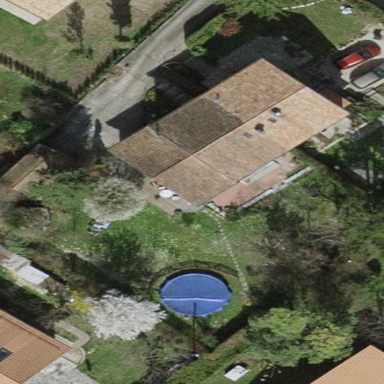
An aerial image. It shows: Garden enclosed by fence.